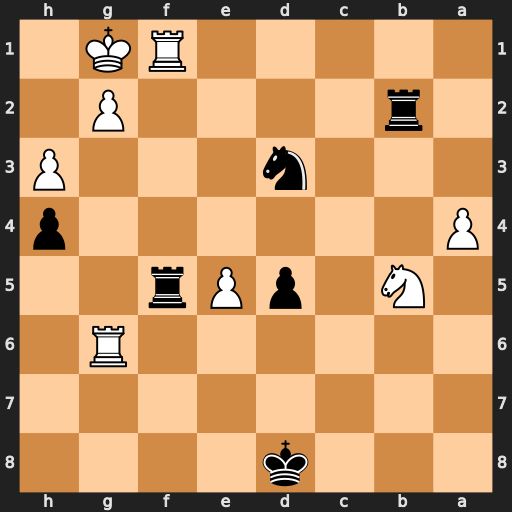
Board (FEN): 3k4/8/6R1/1N1pPr2/P6p/3n3P/1r4P1/5RK1
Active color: b
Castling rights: -
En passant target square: -
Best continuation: Rxf1+ Kxf1 Rb1+ Ke2 Nf4+ Kd2 Nxg6